Field crop: maize
Growth stage: 2
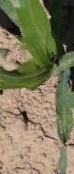
Species: maize